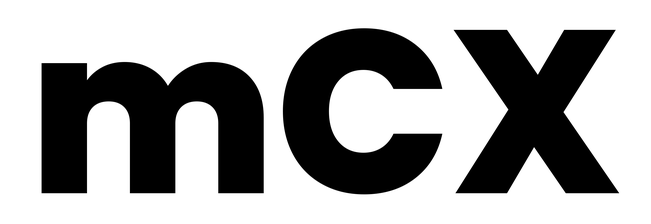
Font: Poppins-ExtraBold